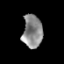
Tissue: prostate
Cell type: NK cells
Senescence score: 0.3406
Nuclear area (px): 638
Mean DAPI intensity: 139.155